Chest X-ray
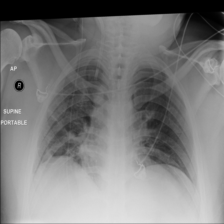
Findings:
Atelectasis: positive
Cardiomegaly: negative
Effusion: negative
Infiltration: positive
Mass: negative
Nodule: negative
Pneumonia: negative
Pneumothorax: negative
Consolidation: negative
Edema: negative
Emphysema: negative
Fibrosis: negative
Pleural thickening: negative
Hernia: negative